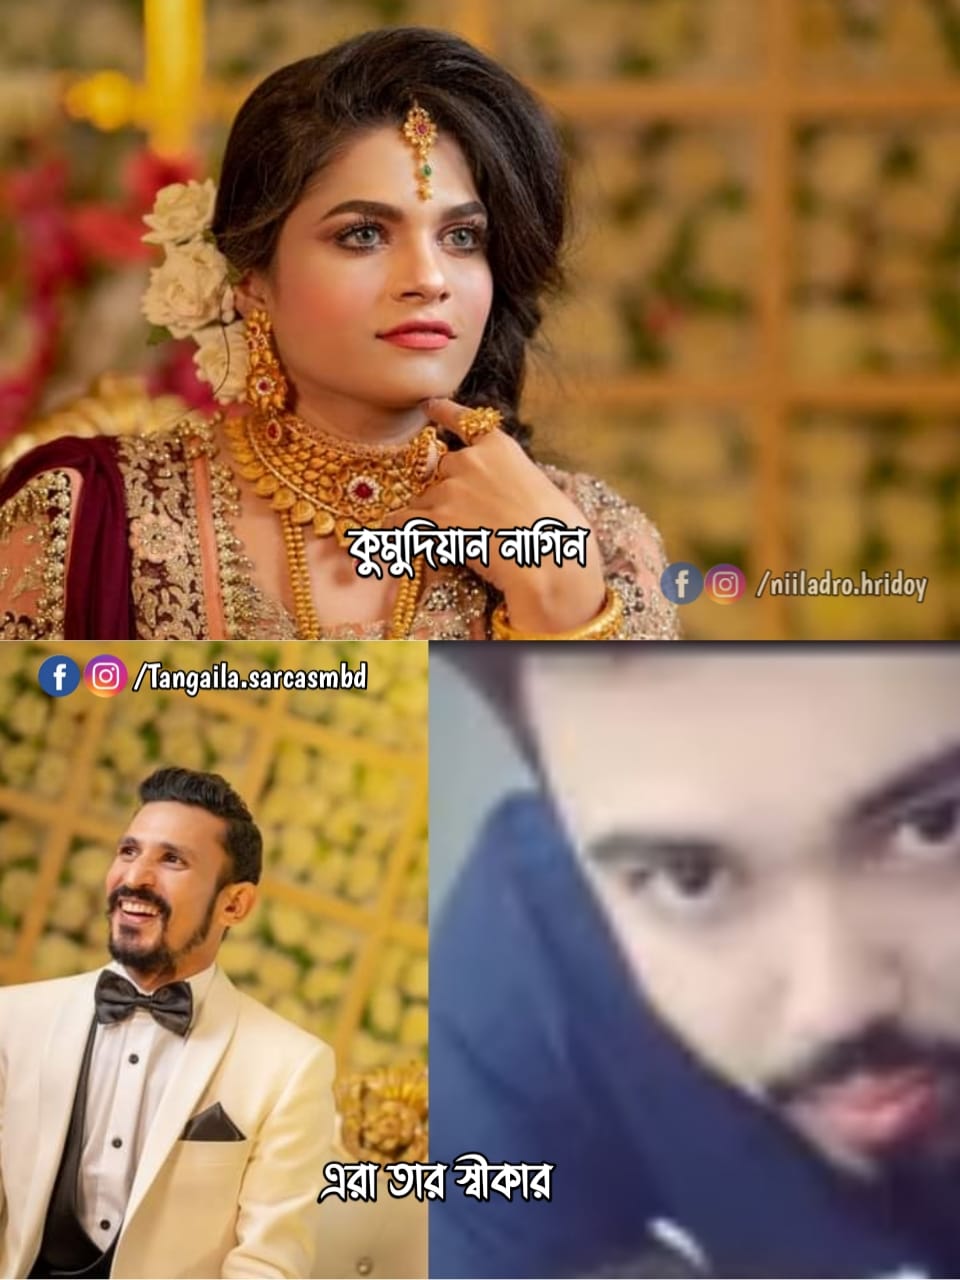
Caption: কুমুদিয়ান নাগিন    এরা তার স্বীকার
Label: hate